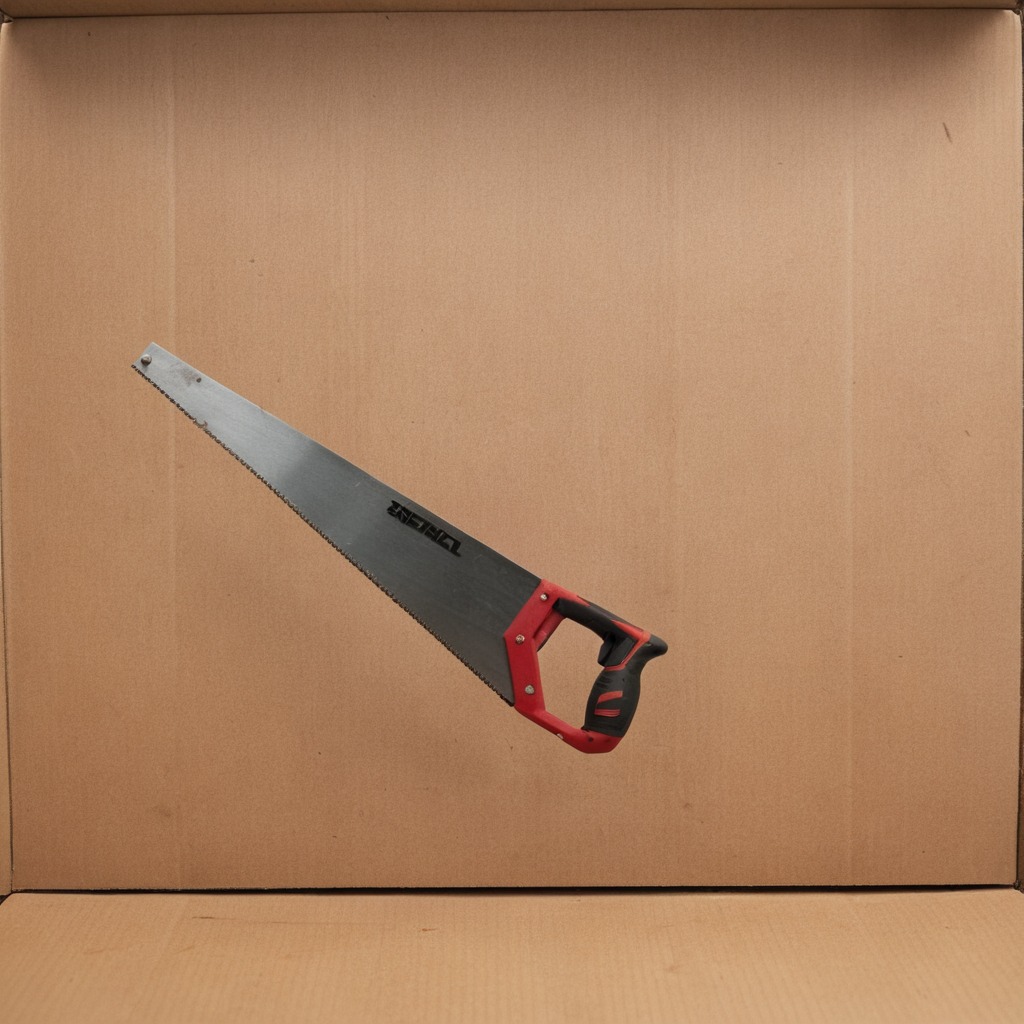
A handheld metal saw is lying on a clean dry cardboard box surface in an outdoor workshop during daytime bright natural light soft shadows slightly creased but